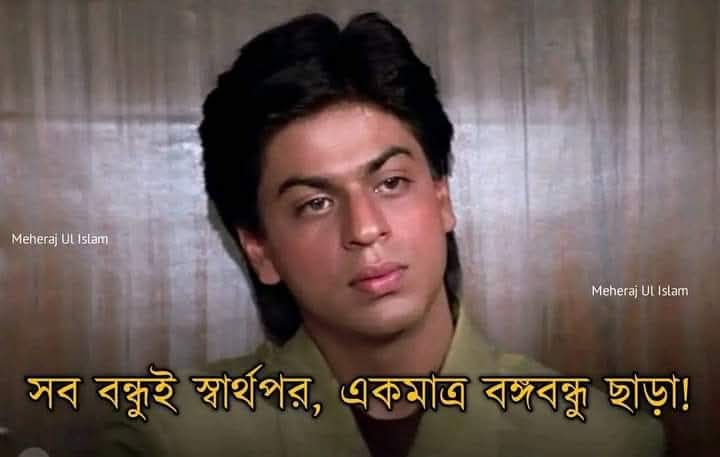
Text: সব বন্ধুই স্বার্থপর, একমাত্র বঙ্গবন্ধু ছাড়া
Label: Hate
Hate category: Political
Targeted group: Individual